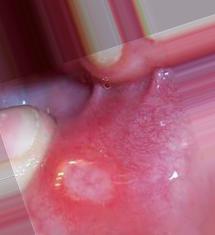
Condition: Mouth Ulcer